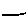
Label: line